Aerial crown-view tile of a tropical tree (Barro Colorado Island, Panama), acquired 20250512:
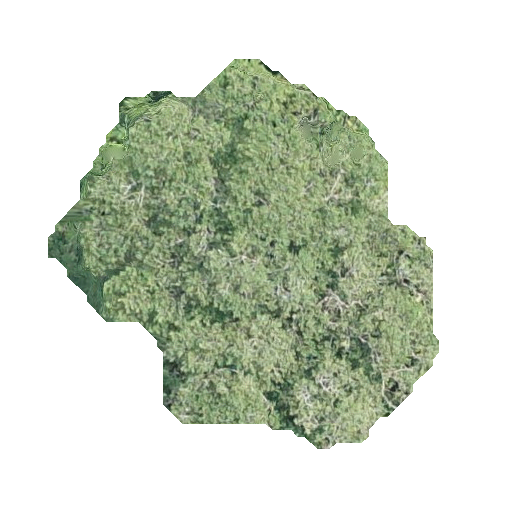
Species: Calophyllum longifolium
GBIF accepted scientific name: Calophyllum longifolium
Crown area: 145.908 m²